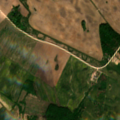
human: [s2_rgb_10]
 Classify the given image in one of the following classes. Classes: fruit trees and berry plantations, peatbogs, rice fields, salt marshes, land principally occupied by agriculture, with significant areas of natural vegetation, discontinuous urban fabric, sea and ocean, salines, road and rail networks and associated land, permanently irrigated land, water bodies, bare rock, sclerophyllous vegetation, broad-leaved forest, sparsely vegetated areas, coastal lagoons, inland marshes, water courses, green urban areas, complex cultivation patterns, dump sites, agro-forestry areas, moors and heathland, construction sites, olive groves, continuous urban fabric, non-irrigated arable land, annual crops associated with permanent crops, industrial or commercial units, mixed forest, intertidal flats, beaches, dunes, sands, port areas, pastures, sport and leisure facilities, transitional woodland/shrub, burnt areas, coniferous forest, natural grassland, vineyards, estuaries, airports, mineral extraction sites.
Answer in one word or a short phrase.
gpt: non-irrigated arable land, complex cultivation patterns, land principally occupied by agriculture, with significant areas of natural vegetation